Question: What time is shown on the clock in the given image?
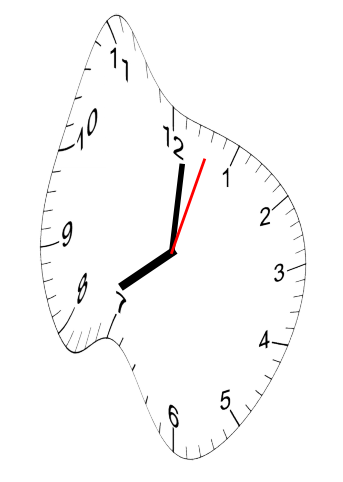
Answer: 08:01:03